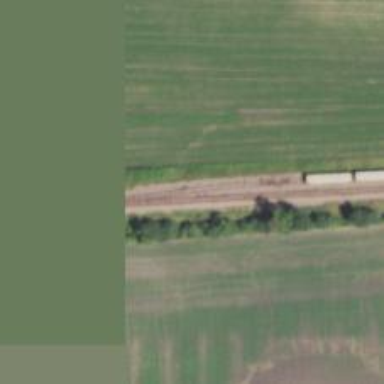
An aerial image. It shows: Railway siding with rails.